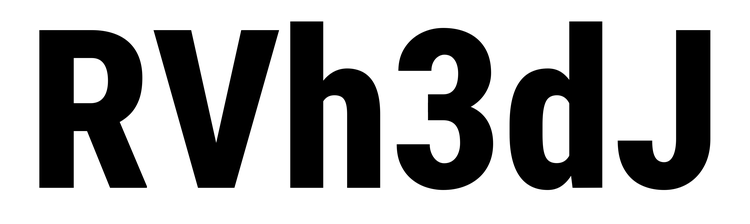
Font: Roboto_Condensed_ExtraBold